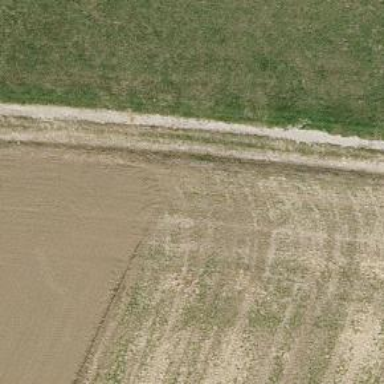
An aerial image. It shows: Track road with ground surface.